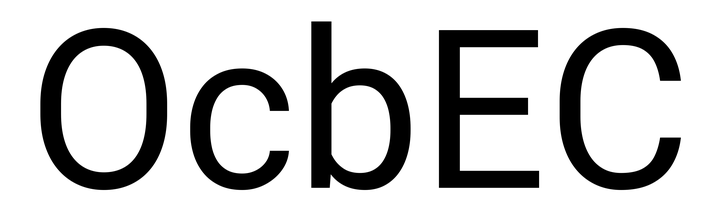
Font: Roboto_Regular